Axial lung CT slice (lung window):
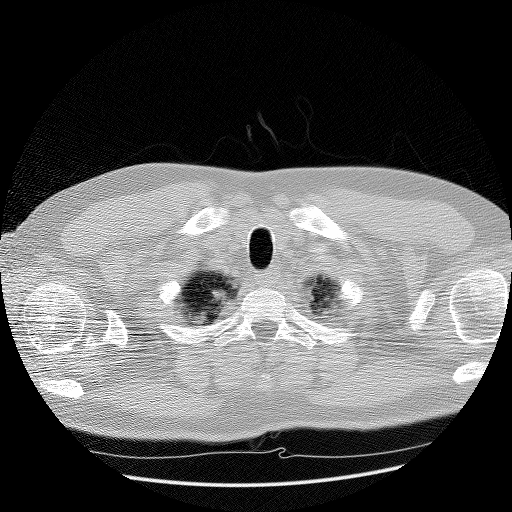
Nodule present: no